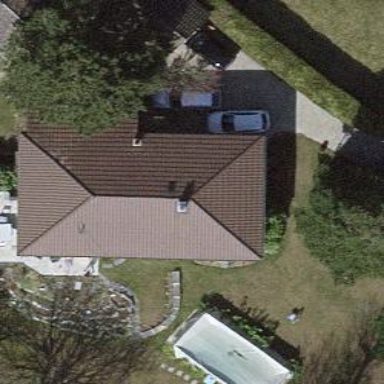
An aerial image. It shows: Simple and straightforward house.